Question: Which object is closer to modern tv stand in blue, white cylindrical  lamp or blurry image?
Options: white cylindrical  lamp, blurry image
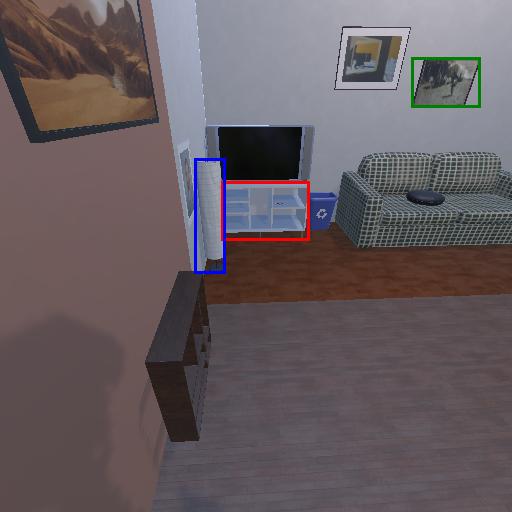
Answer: white cylindrical  lamp